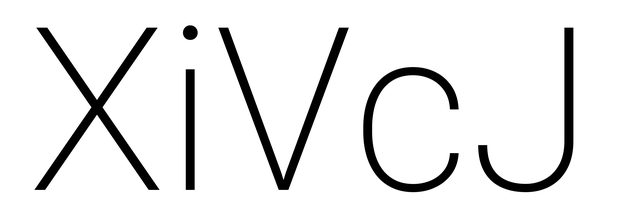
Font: Roboto_ExtraLight